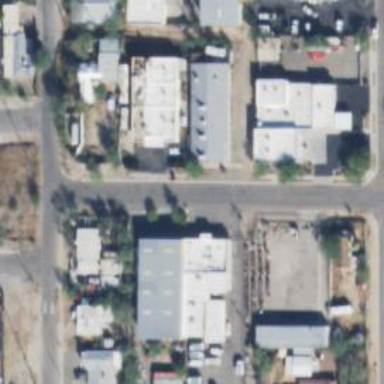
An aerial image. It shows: Alleyway designated as service road.